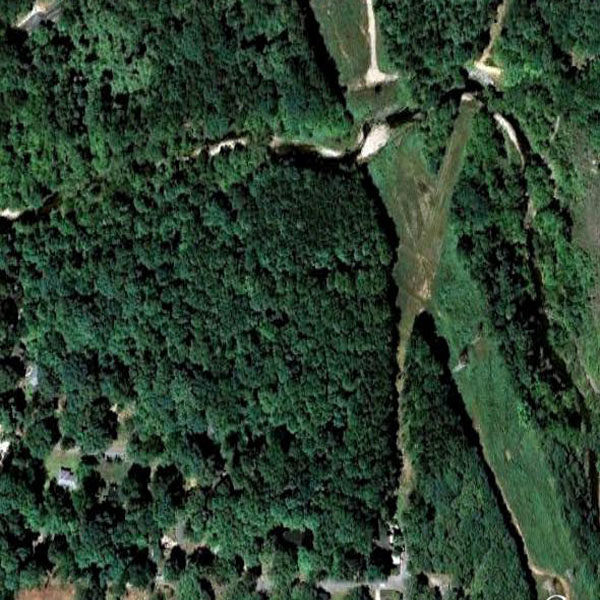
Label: Forest